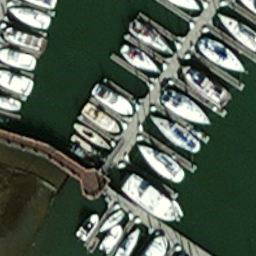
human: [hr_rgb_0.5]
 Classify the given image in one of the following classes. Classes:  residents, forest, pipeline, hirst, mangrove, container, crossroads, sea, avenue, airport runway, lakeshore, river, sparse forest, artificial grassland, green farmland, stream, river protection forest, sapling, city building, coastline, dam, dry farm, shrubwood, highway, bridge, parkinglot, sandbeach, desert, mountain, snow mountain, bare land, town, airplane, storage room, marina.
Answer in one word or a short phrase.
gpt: marina